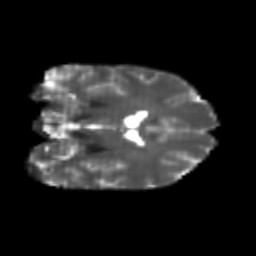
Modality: T2w
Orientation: coronal
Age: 24
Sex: female
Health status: healthy
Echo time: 0.074 s